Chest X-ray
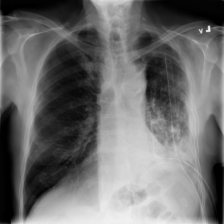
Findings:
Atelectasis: negative
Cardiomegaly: negative
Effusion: negative
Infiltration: negative
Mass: negative
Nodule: negative
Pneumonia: negative
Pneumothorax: positive
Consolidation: negative
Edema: negative
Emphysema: negative
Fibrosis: negative
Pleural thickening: negative
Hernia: negative